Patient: sex F, age 51
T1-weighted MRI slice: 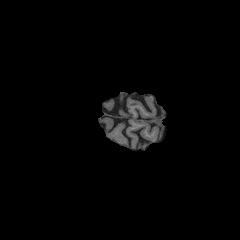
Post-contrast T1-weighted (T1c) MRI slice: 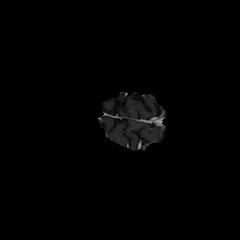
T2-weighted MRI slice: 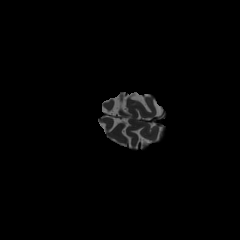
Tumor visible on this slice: no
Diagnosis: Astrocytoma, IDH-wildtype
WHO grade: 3